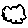
Label: cloud